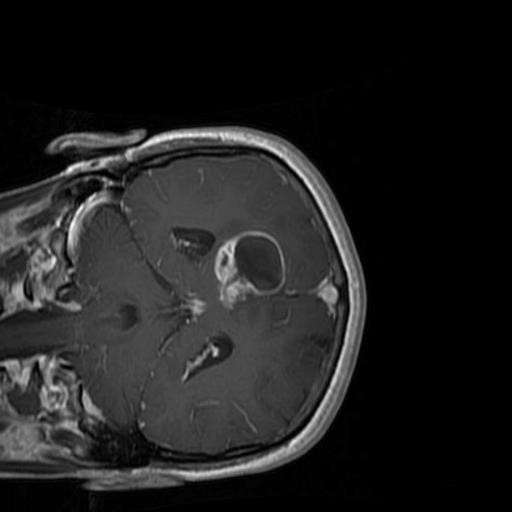
Label: brain_glioma